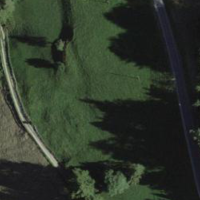
EUNIS habitat code: 45
Species observed at this site:
Aricia artaxerxes
Filipendula ulmaria